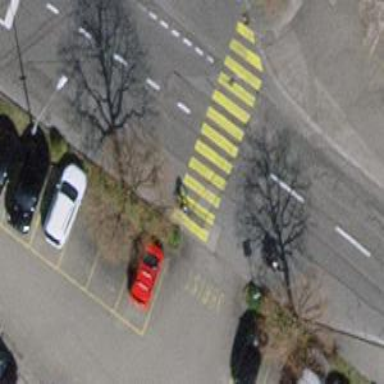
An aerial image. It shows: Marked crossing with zebra markings on the road.